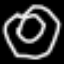
Label: donut